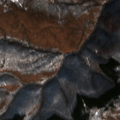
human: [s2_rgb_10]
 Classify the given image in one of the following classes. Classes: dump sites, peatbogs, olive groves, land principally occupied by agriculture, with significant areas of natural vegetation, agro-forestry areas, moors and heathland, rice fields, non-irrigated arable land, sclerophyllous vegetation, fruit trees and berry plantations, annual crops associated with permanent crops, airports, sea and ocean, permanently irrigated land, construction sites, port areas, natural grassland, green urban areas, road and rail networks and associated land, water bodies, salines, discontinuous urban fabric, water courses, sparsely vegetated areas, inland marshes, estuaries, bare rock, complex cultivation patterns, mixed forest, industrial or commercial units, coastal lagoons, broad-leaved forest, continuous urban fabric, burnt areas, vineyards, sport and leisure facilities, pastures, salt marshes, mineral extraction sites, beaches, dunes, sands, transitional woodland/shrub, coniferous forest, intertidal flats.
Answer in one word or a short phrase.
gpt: broad-leaved forest, mixed forest